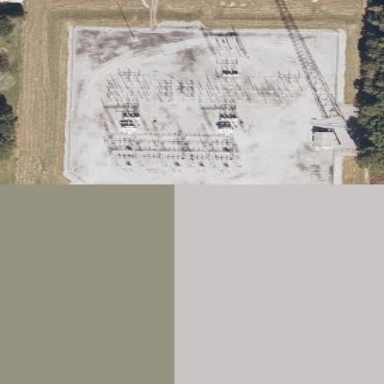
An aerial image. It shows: Fenced power substation at the transmission level.